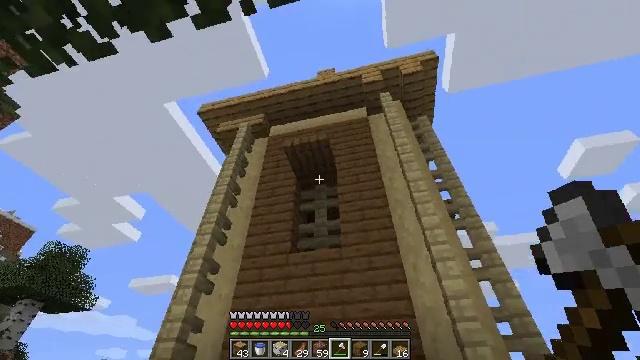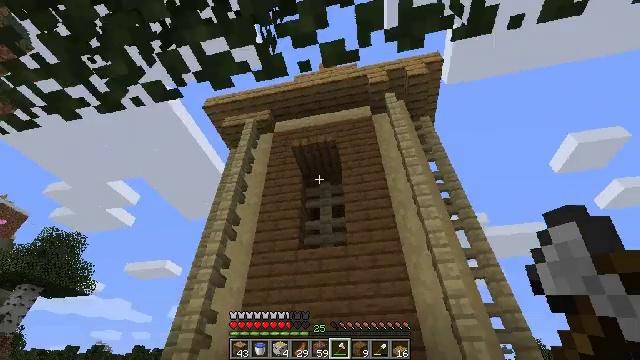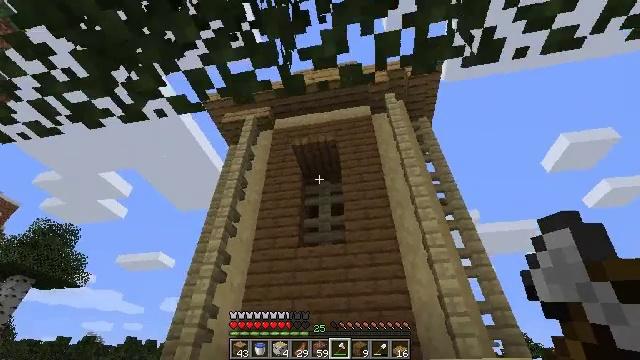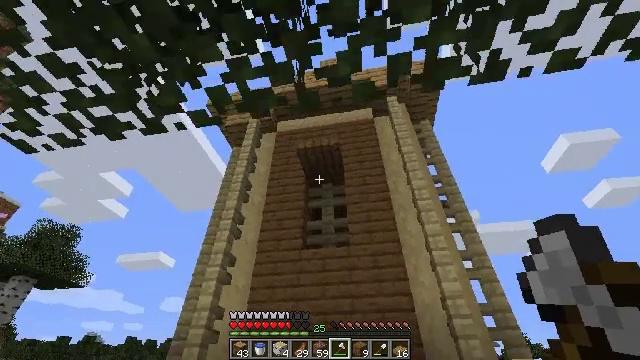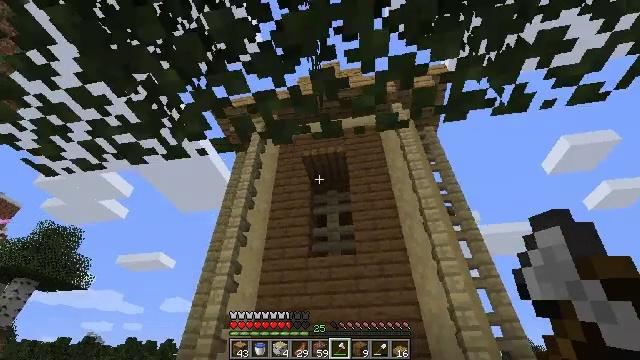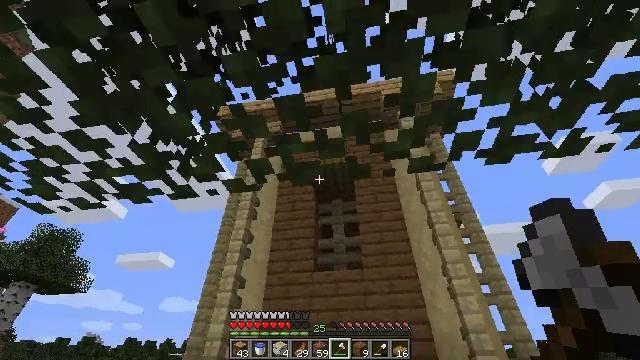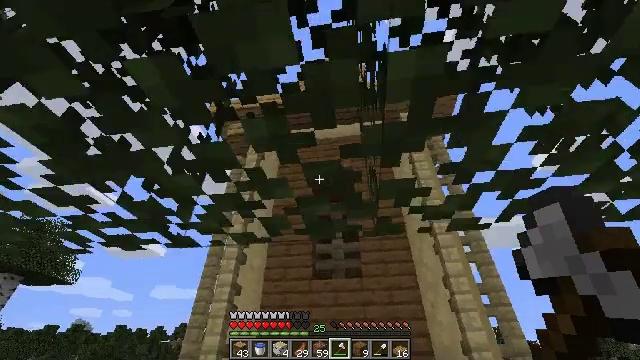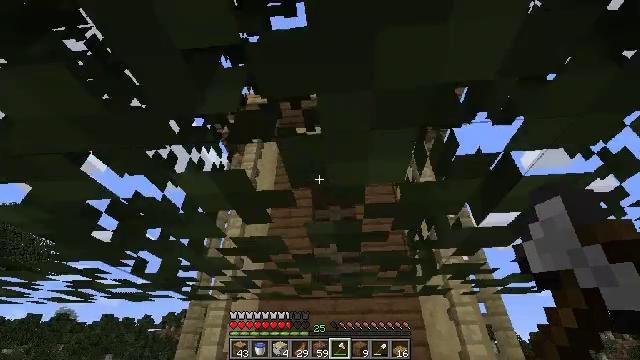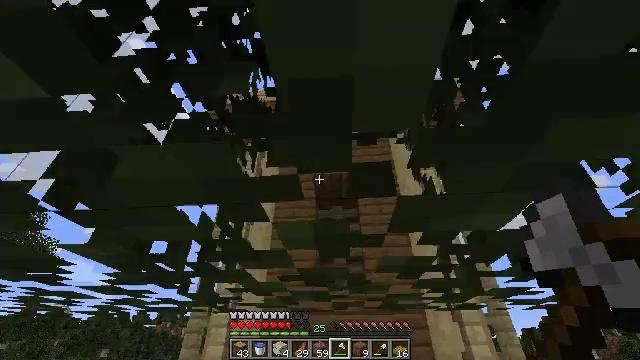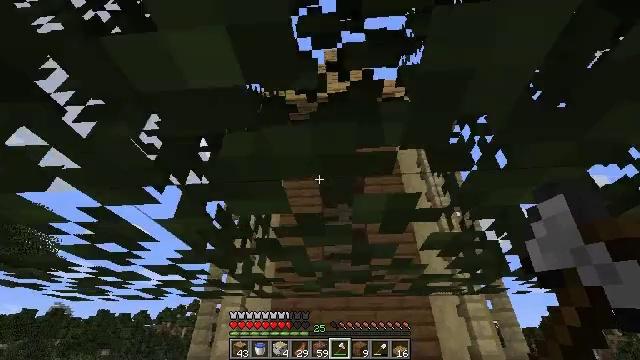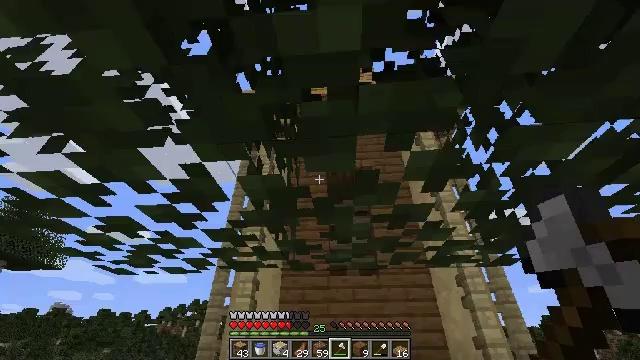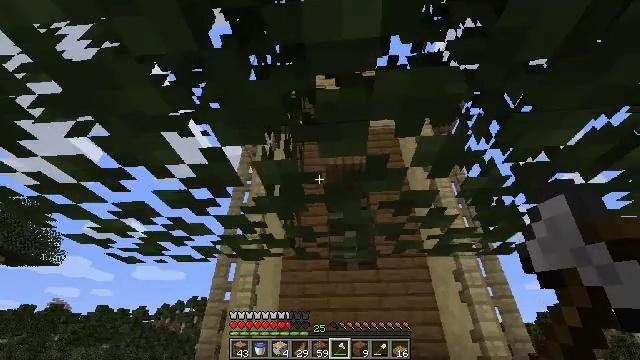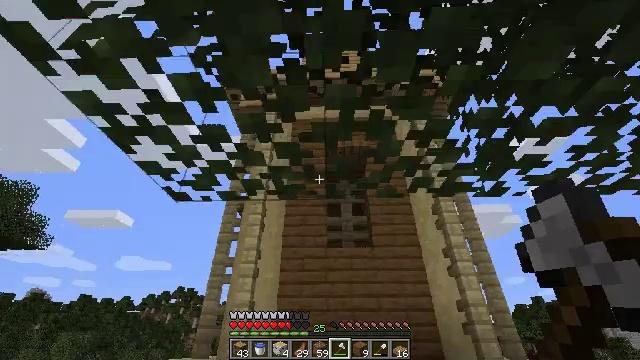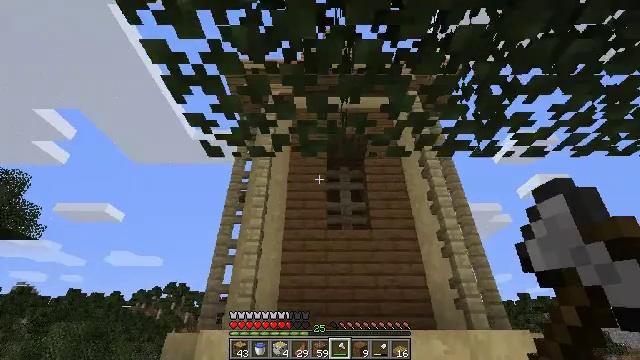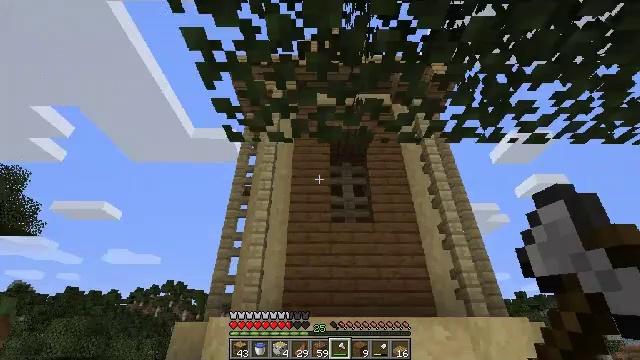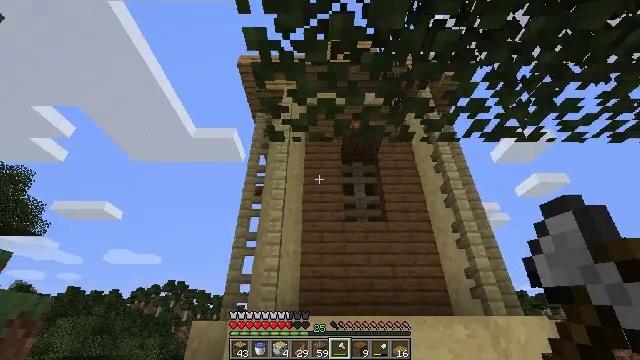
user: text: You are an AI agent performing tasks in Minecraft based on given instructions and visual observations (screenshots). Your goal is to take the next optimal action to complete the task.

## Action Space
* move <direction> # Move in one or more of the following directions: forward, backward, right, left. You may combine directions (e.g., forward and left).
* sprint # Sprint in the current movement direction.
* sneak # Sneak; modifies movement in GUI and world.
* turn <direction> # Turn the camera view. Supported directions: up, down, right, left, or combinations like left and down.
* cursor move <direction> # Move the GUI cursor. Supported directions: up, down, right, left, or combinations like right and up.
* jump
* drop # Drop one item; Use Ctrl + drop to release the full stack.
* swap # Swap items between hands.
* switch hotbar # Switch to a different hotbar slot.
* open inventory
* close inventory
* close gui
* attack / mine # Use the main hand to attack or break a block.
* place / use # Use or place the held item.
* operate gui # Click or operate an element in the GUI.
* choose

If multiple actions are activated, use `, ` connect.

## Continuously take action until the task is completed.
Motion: motion action
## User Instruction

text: Open your crafting table and produce a birch fence.
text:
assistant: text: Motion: move back and move left, turn right and down
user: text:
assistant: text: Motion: move back and move left, turn right and down
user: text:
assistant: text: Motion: move back and move left
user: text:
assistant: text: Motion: move left, jump
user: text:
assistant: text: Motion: move left, jump
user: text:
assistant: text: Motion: move left, turn right and down, jump
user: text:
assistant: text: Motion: move left, turn right and down, jump
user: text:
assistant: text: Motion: move left, jump
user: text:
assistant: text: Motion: move left, jump
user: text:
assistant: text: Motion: move left
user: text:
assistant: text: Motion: move left
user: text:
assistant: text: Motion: move left, turn right and down
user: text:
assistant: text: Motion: move left, turn right
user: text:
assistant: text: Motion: move left
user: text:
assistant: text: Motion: move forward and move left
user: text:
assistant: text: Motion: move forward and move left, turn right
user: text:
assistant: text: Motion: move forward and move left, turn right
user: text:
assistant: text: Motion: move forward and move left, turn right
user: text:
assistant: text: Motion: move forward and move left
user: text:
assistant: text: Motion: move forward and move left
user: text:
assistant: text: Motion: move left
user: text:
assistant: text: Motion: move left
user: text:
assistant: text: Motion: move left, turn right and down, jump
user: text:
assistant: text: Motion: move left, turn right, jump
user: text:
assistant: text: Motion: move left, jump
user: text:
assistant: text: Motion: move left, jump
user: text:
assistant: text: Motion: move left, jump
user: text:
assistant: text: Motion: move left, jump
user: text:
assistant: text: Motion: move left
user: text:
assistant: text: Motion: move left